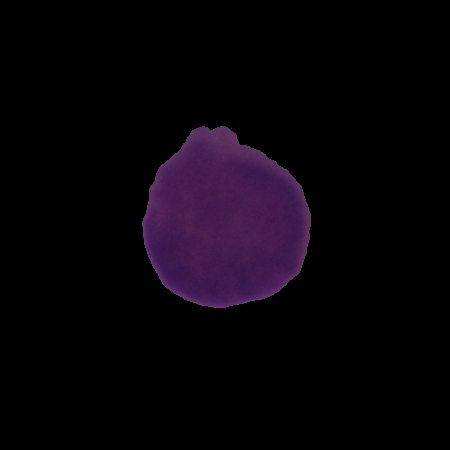
Label: cancer